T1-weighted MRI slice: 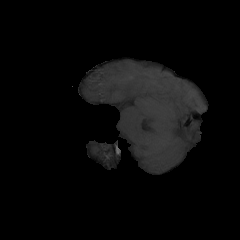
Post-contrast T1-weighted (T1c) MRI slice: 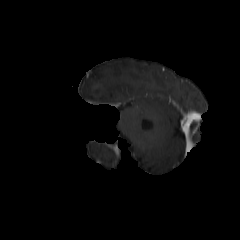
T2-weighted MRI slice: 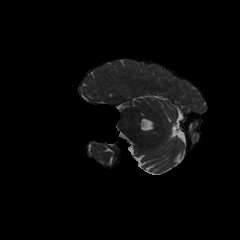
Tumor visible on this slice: no